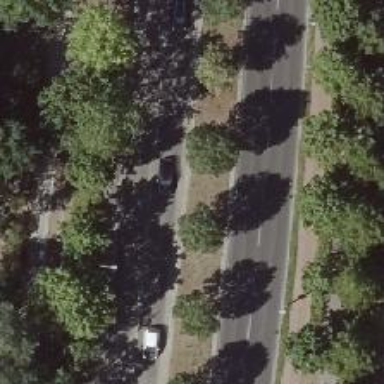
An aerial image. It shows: Beautiful avenue lined with deciduous broadleaved trees.